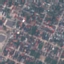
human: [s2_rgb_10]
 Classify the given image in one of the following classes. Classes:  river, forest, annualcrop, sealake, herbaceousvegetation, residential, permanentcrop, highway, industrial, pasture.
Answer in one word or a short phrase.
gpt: Residential